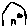
Label: house